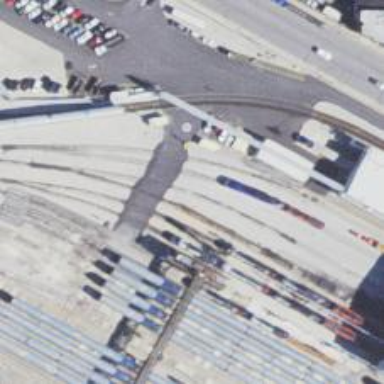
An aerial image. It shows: Railway yard.